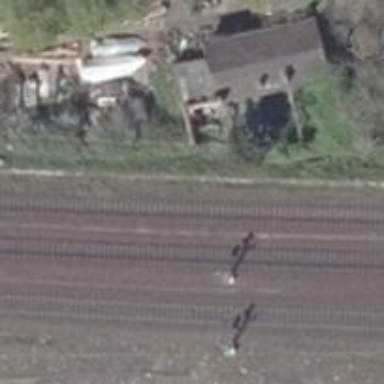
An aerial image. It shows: Railway signal.